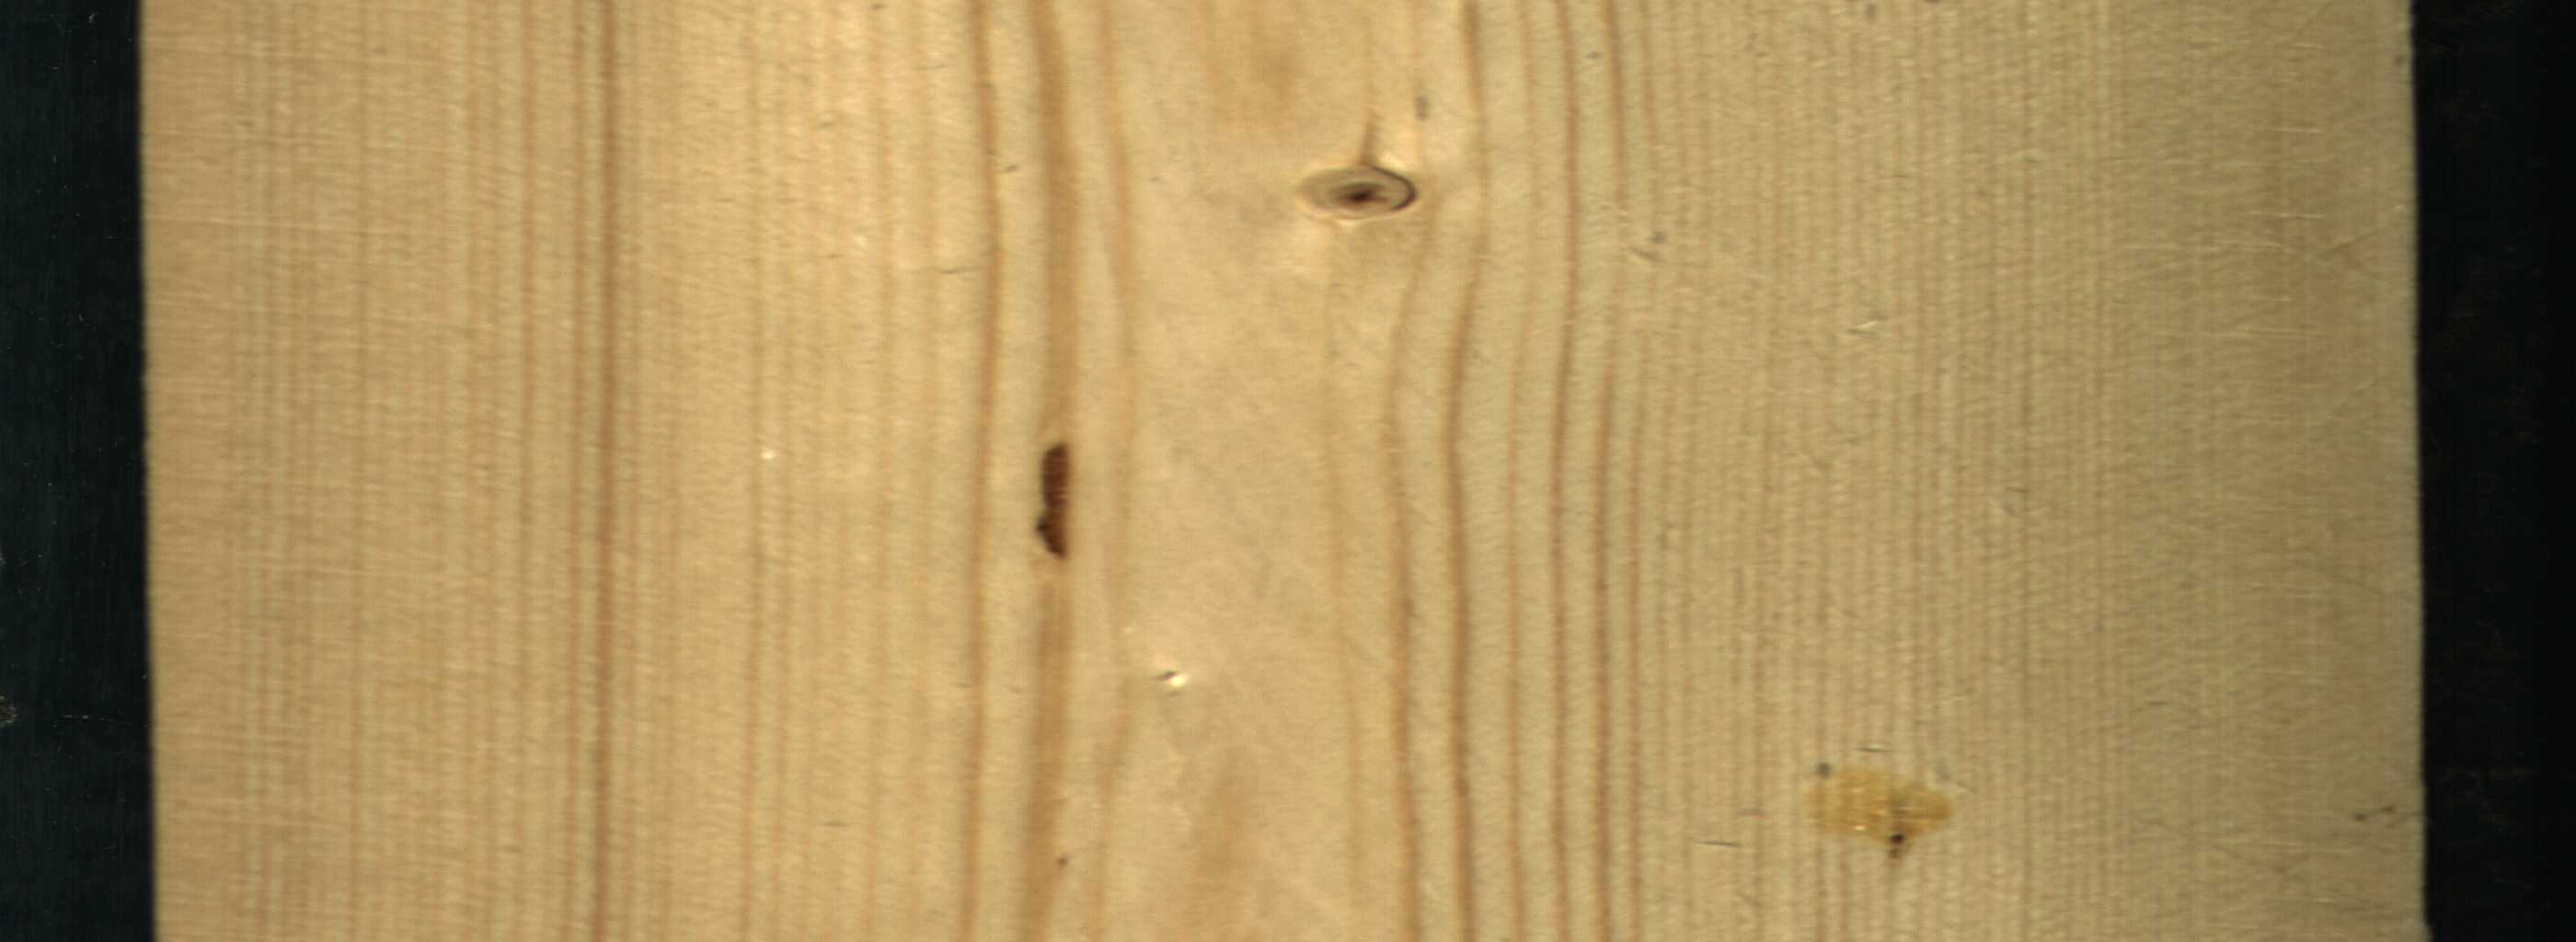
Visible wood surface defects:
resin
resin
Dead_Knot